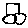
Label: car